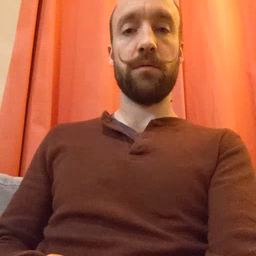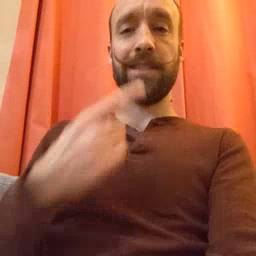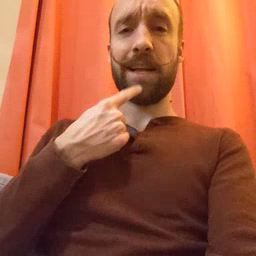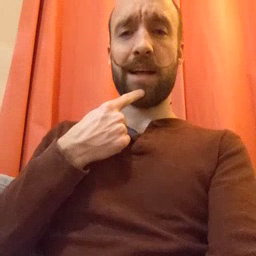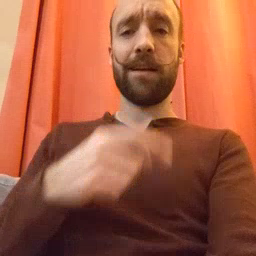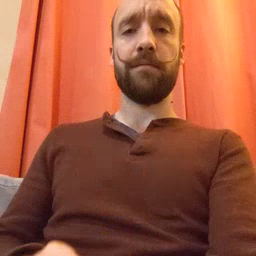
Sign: say